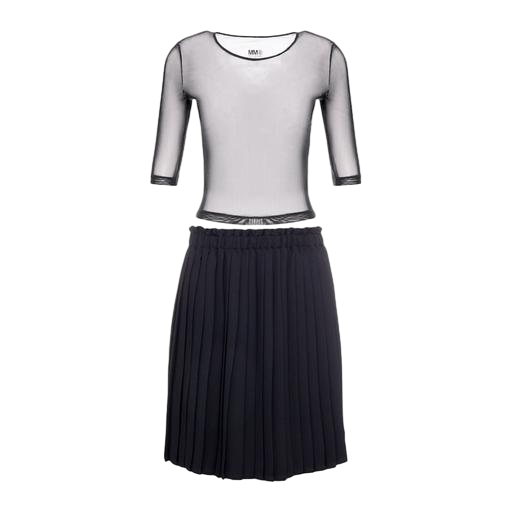
black mesh-paneled t-shirt, sheer t-shirt, sheer mesh t-shirt, white background